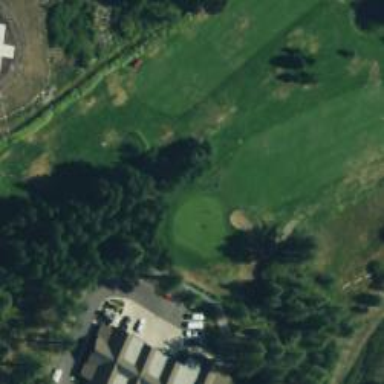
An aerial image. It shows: View of golf hole.